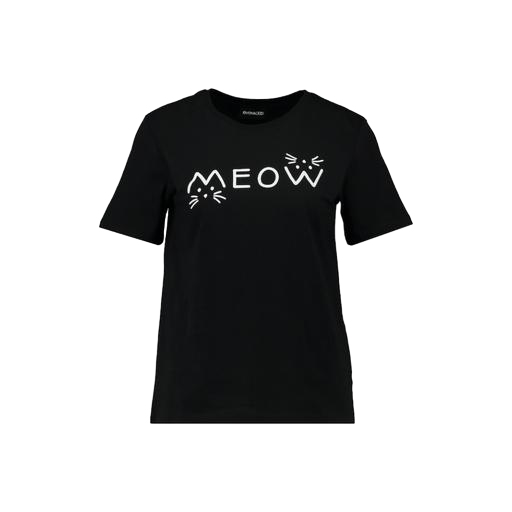
black plus size printed t-shirt only macy, black cat print t-shirt, black u tee front cat, white background